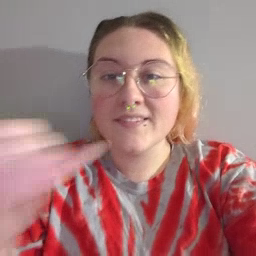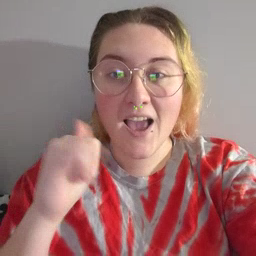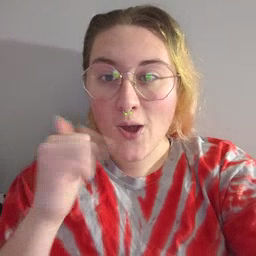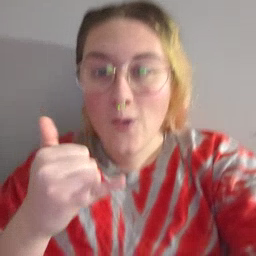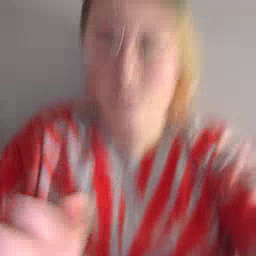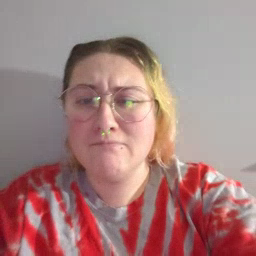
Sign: yellow